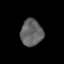
Tissue: prostate
Cell type: T cells
Senescence score: 0.2989
Nuclear area (px): 581
Mean DAPI intensity: 98.592